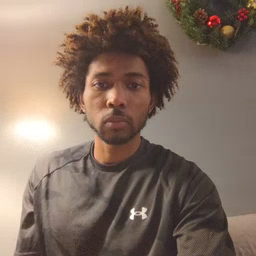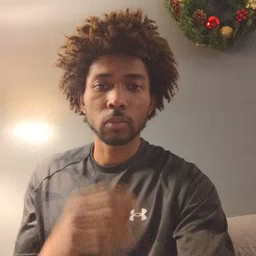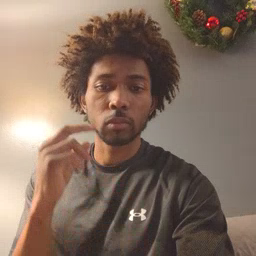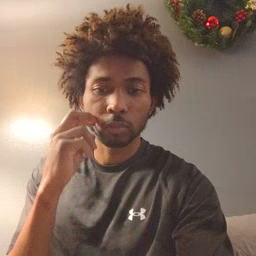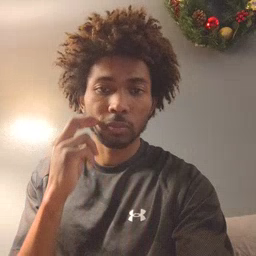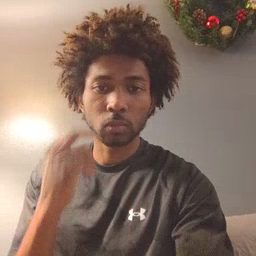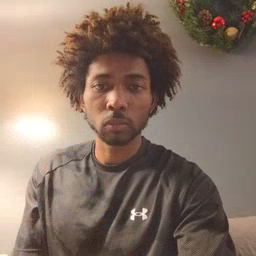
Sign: gum